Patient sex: M
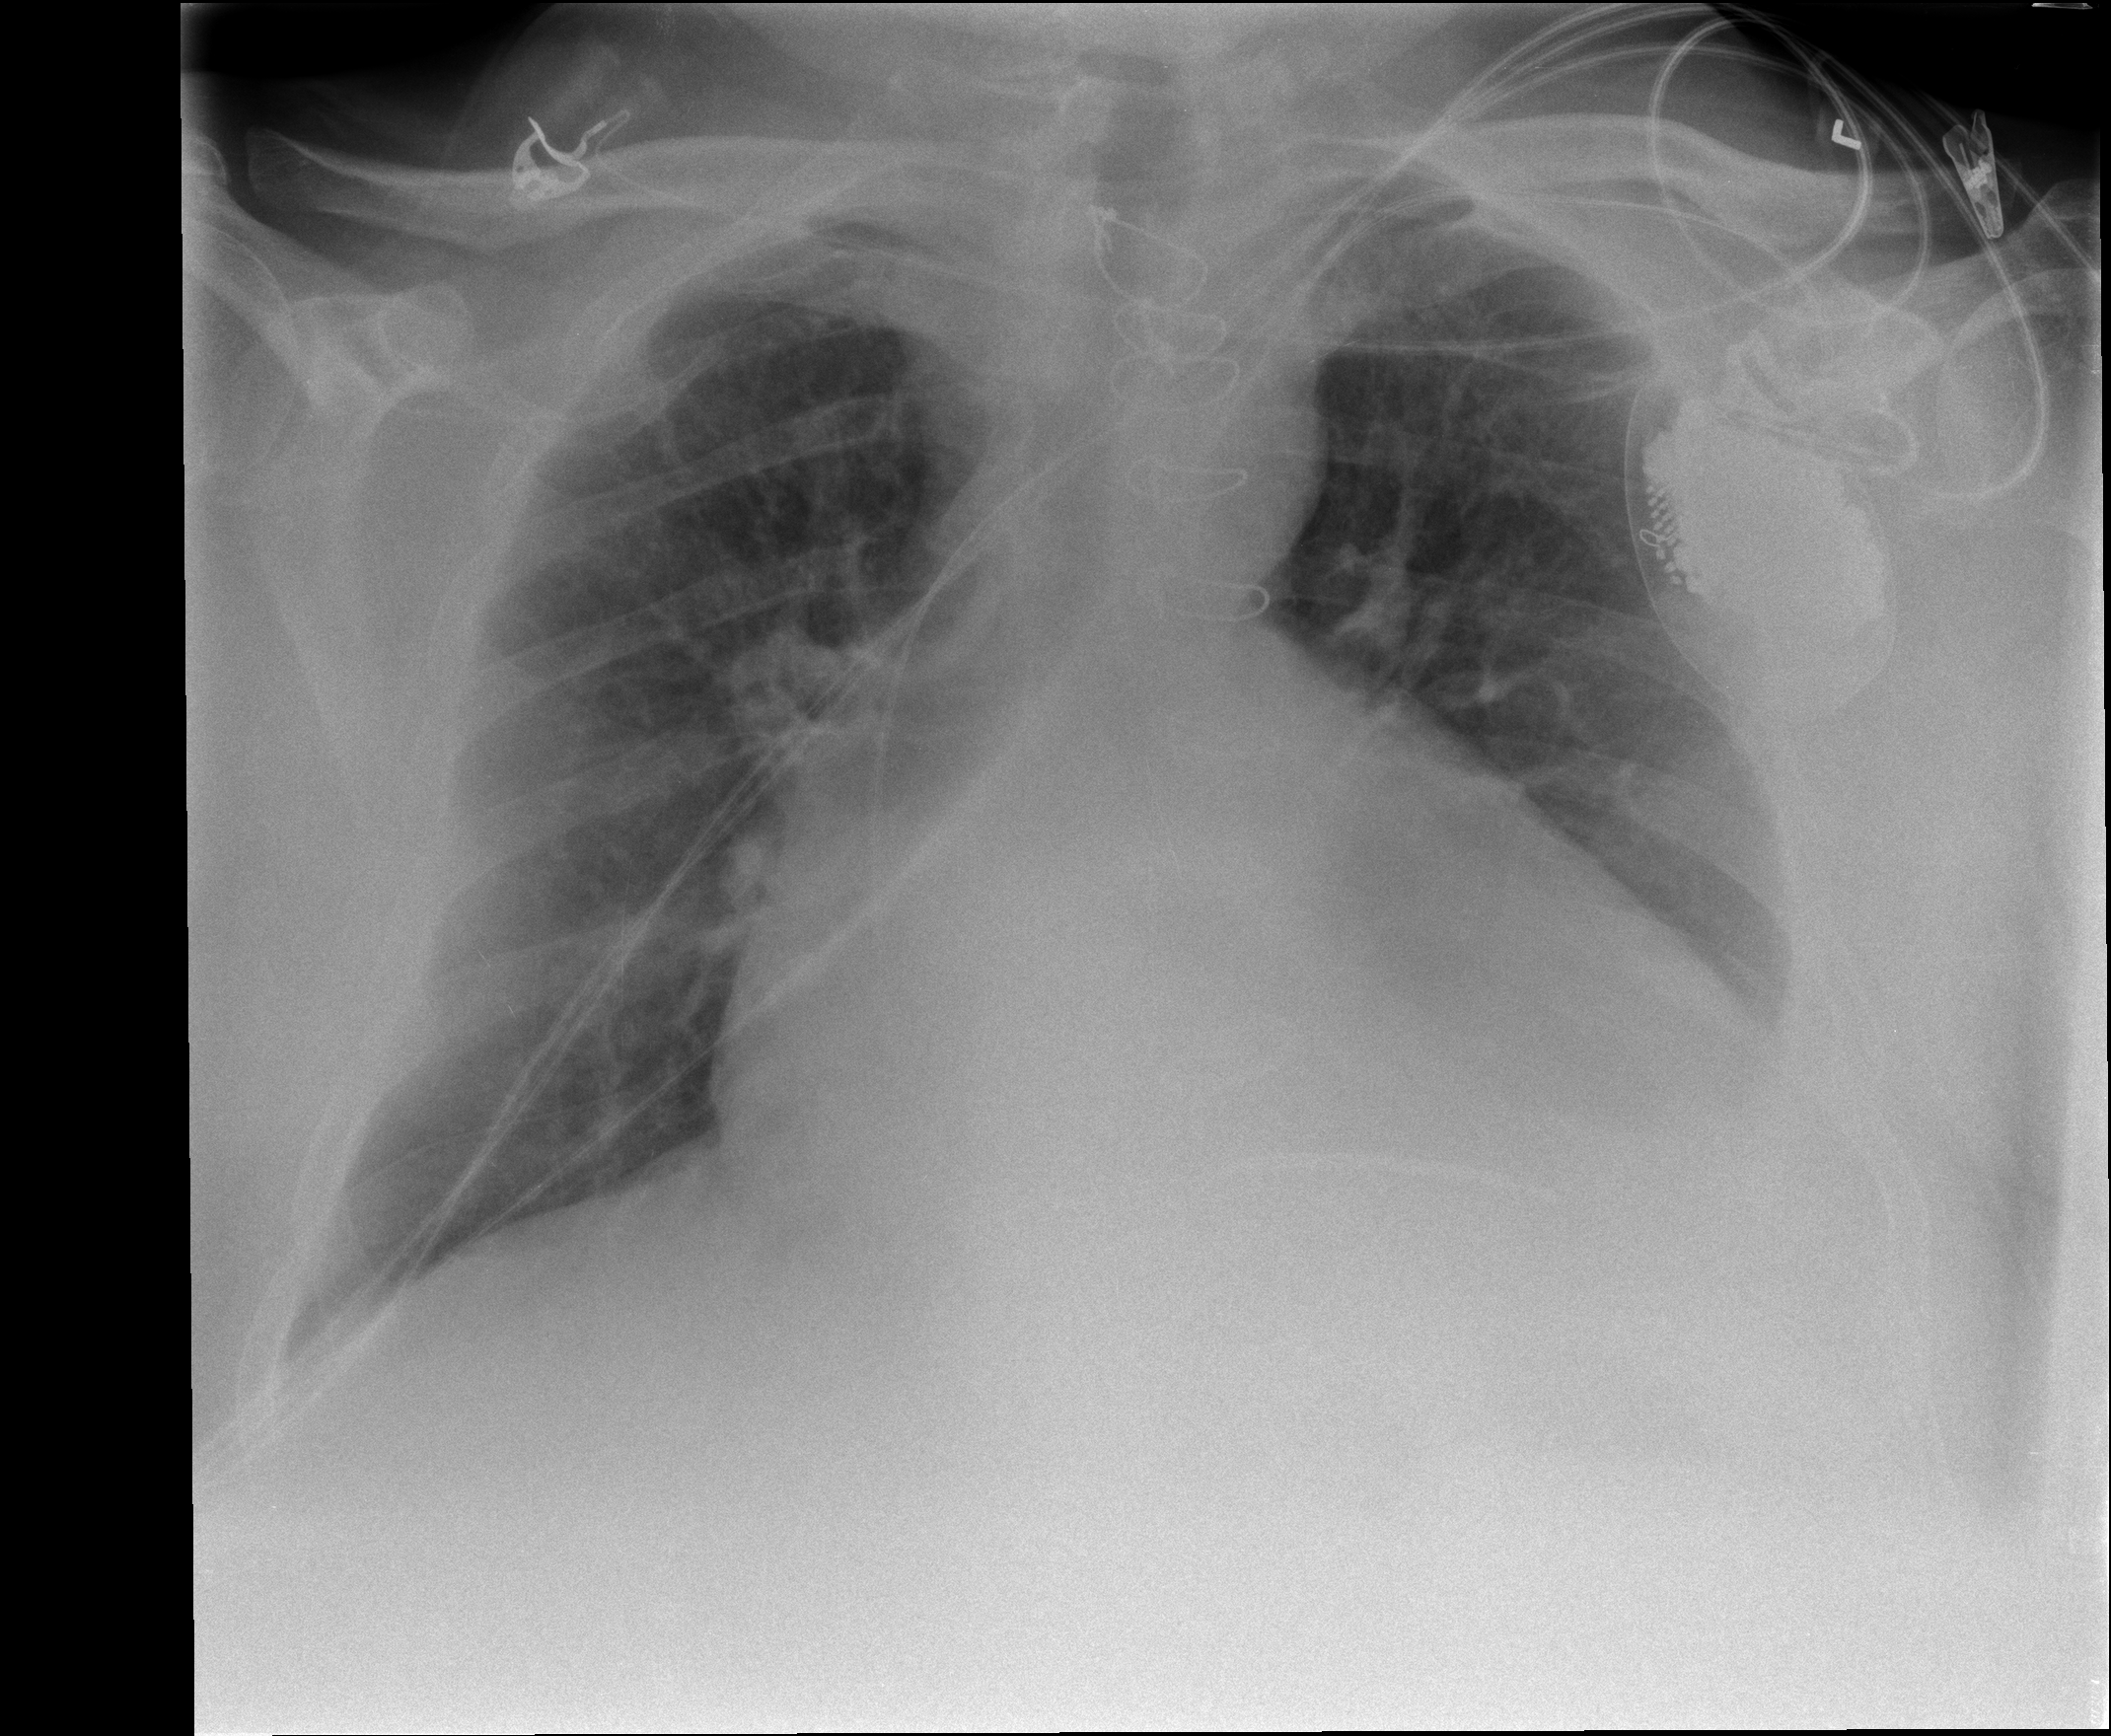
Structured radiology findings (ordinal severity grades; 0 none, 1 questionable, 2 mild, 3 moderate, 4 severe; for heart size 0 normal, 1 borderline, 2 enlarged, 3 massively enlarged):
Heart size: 3
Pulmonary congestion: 0
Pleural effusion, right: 0
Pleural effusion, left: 1
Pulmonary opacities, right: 0
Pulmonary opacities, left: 0
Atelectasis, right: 0
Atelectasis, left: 2